Question: I have investigated this BSTs and found answer in <URL> lectures.
As mentioned in lectures delete is the most difficult operation in terms of implementation and in terms of efficiency.

But this only for simple binary trees.
What about Red-Black BSTs and another?
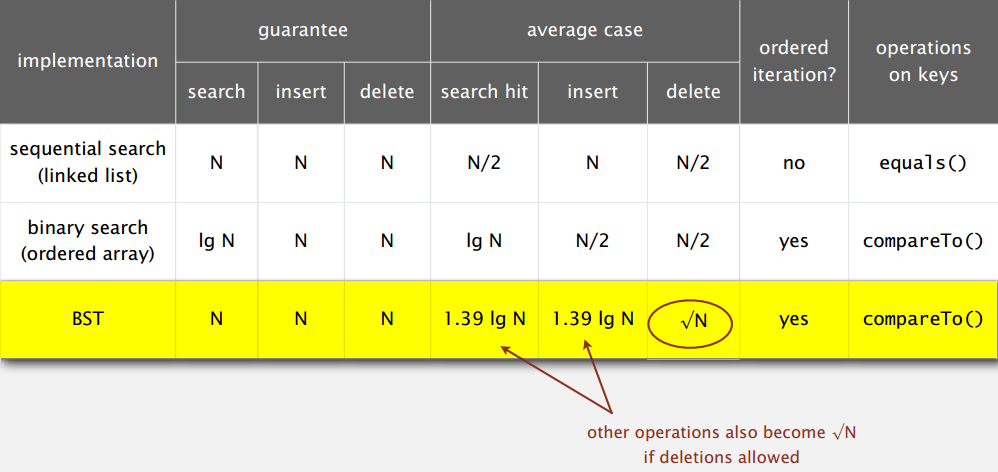
Answer: For a BST (<URL>',
since they work the same way ..
Deletion take 'O(T(Search) + T(Delete-Node)) = O(T(Search) + T(Find-Ancestor) + C)'
'= O(log n + d)' where d is tree height ..